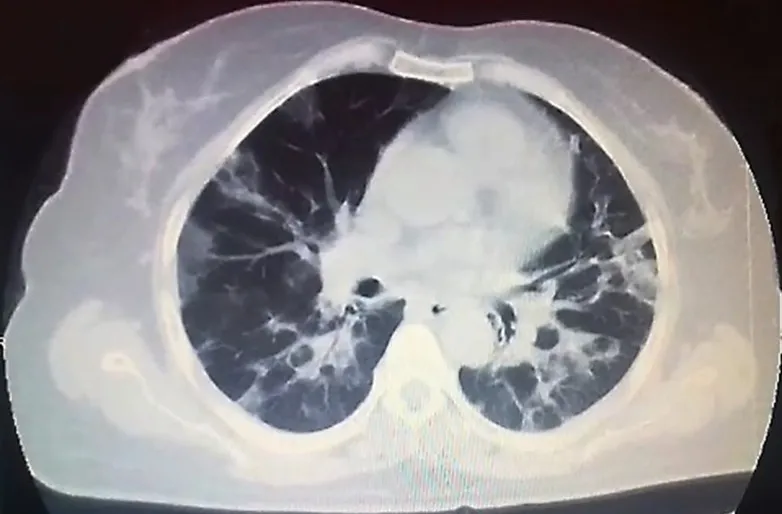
Chest computed tomography (CT) showed patchy peripheral bibasilar ground glass opacities in both lungs.
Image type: radiology (ct)